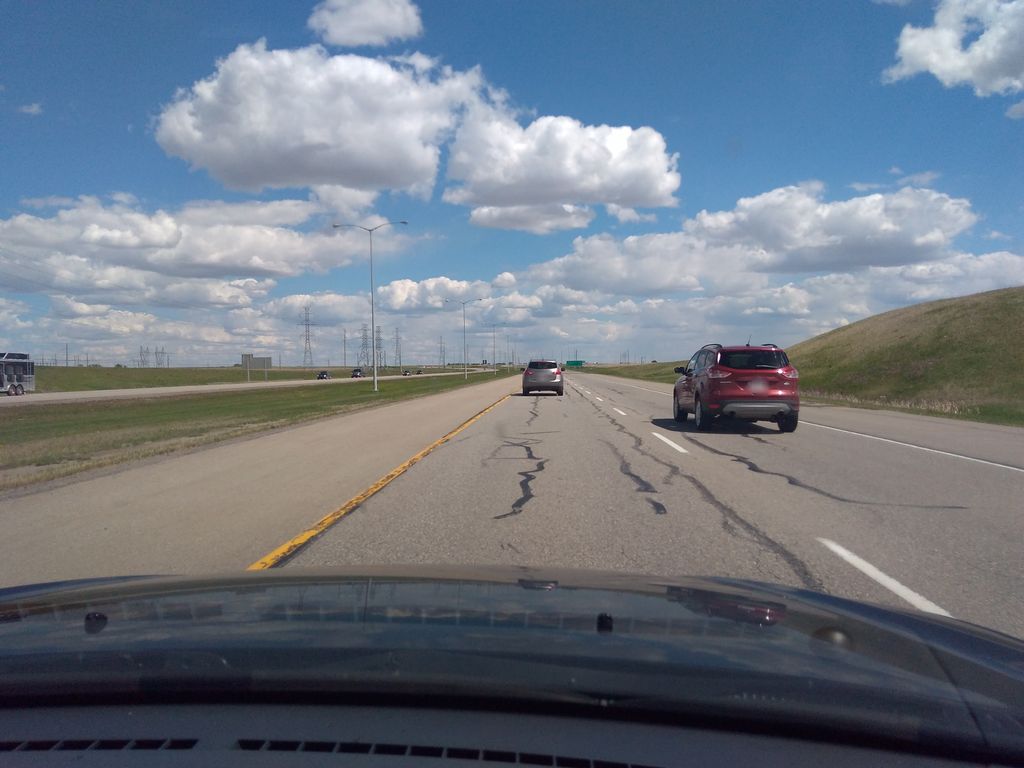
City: calgary